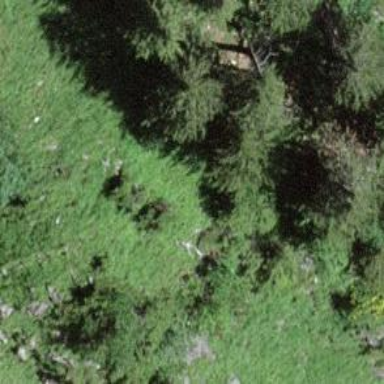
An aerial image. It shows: Forest area.